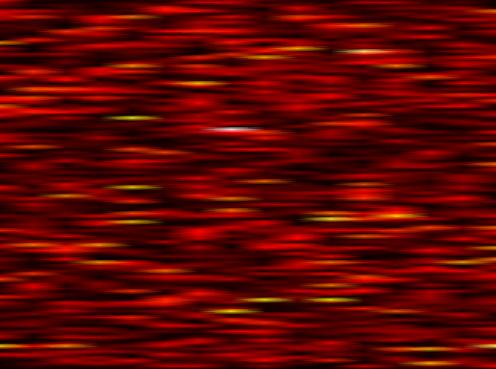
Label: FOFDM